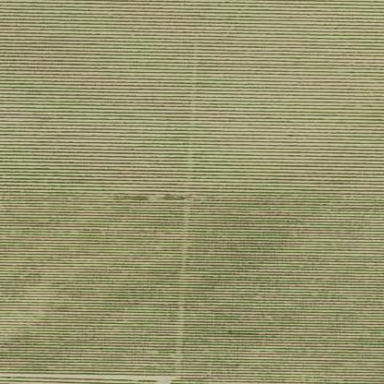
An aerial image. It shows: Vineyard.